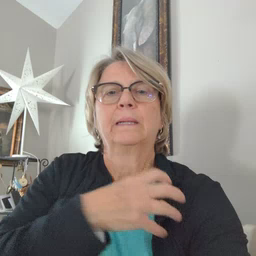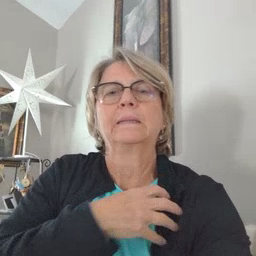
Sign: police